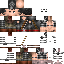
A male human skin with medium skin, wearing brown long hair dressed in a blue hoodie and brown pants, featuring a closed mouth.